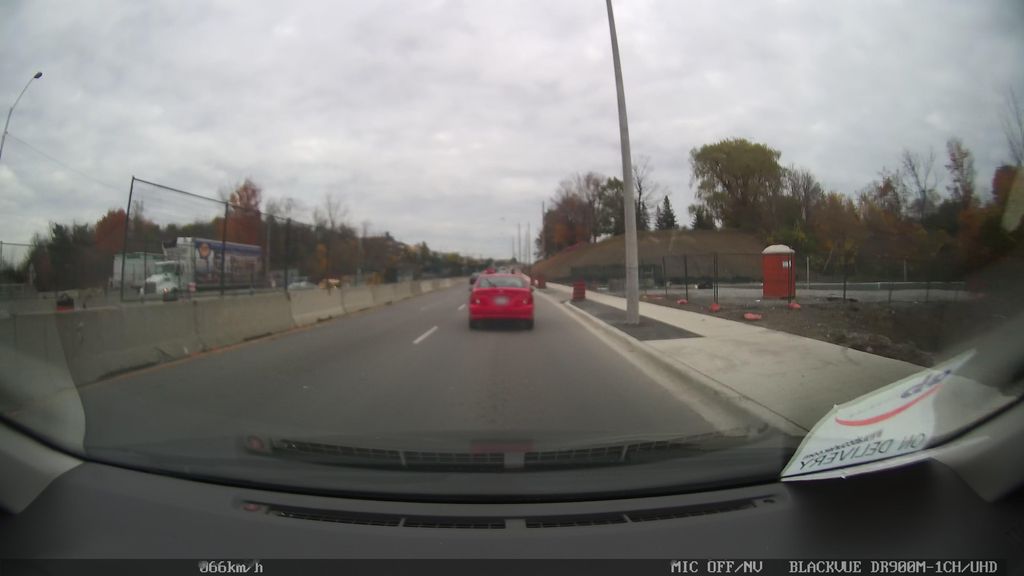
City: toronto